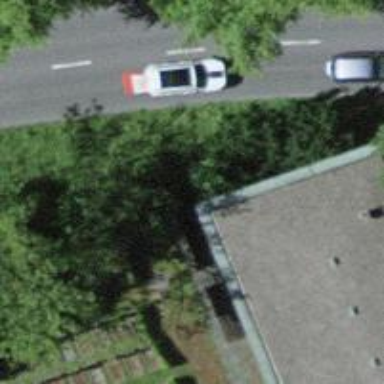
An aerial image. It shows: Set of steps on the road.